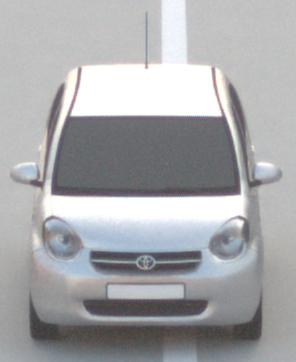
Make: Toyota
Model: Passo
Detailed model: Toyota Passo X Yururi
Model produced from: 2010
Model produced until: 2016
Doors: 5
Color: white
Road condition: dry road
Daytime: sunrise or sunset
Contrast: low contrast